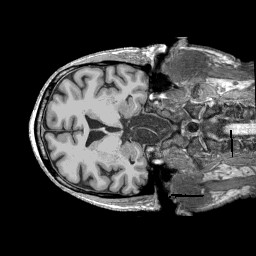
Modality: T1w
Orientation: axial